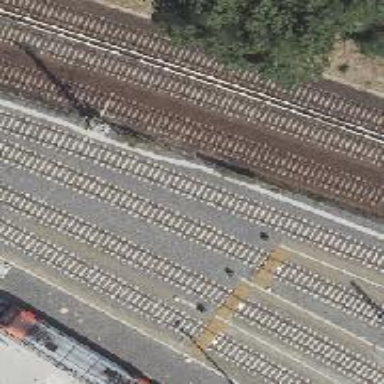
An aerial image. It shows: Railway signal.